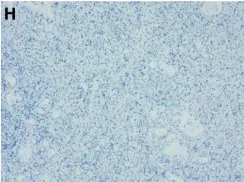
Immunohistochemical stains ALK/P80.
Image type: pathology (immunostaining)